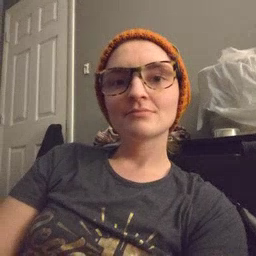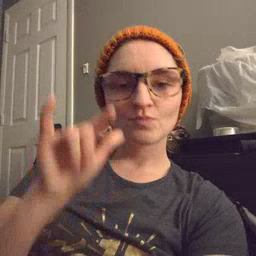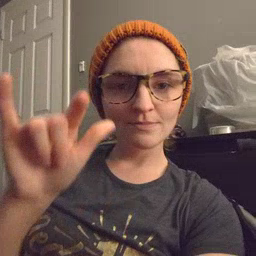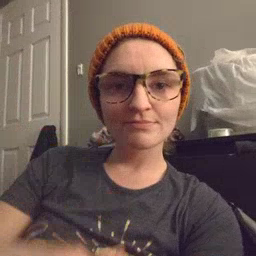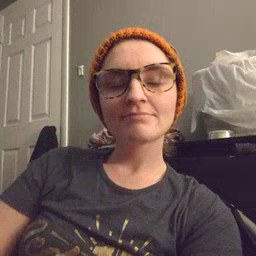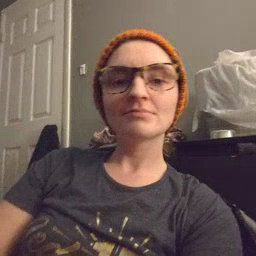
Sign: airplane